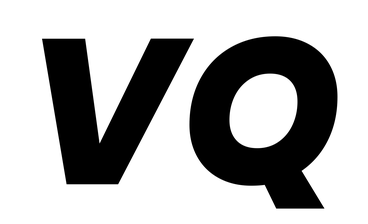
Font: Poppins-ExtraBoldItalic